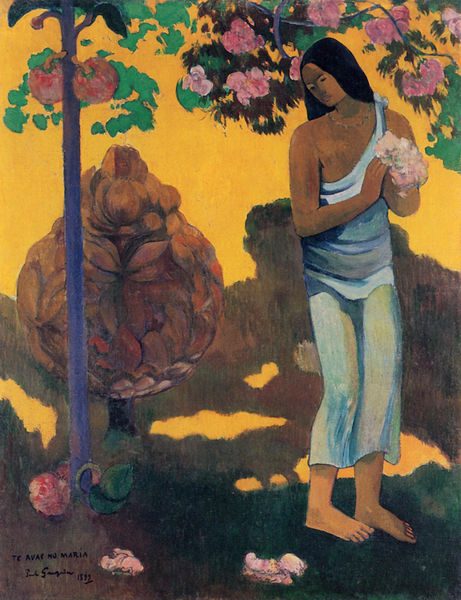
Titel: Te avae no Maria (Marienmonat Mai), Te avae no Maria (Marienmonat Mai)
Künstler: Paul Gauguin
Standort: Sankt Petersburg
Institution: Musée de l'Ermitage
Schlagwörter: baum, blau, blätter, dunkel, fuß, laub, schatten, weiß, bäume, gelb, grün, landschaft, mädchen, ocker, äste, blume, blumen, braun, bunt, frau, grau, haar, kleid, licht, orange, schmuck, schwarz, blick, blüte, blüten, gras, rosen, rot, wiese, expressionismus, malerei, hemd, hose, jung, falten, mensch, stehen, bild, hände, signatur, öl, ast, baumstamm, natur, stamm, sonne, boden, insel, gewand, haare, stehend, blatt, pflanze, pflanzen, rosa, schulter, schön, frucht, früchte, garten, skulptur, statue, beine, apfel, pflücken, äpfel, füße, sommer, süden, stab, kette, tag, violett, naiv, primitivismus, idylle, datum, goya, zehen, stehende, fallen, exotik, exotisch, grass, strauß, rousseau, gauguin, blütenblätter, pink, barfuss, paradies, schwarze haare, schulterfrei, schwarze, südsee, paul, steht, titel, hässlich, hallo, duft, knospe, braum, gaugin, lichtflecken, schatte, dunkle haare, lichtfleck, granatapfel, blaue hose, maria, träger, brau, kirsche, gel, karibik, hawai, paul gauguin, paul gaugin, tahiti, lotus, goja, granatäpfel, exotismus, fallus, gehts, wie, eingeborene, haiti, hibiskus, negerin, gauguine, cloisonnismus, expotismus, gaugain, nachtr, verbotene frucht, gaughin, gelber hintergrund, 1899, weisse kleidung, blaues top